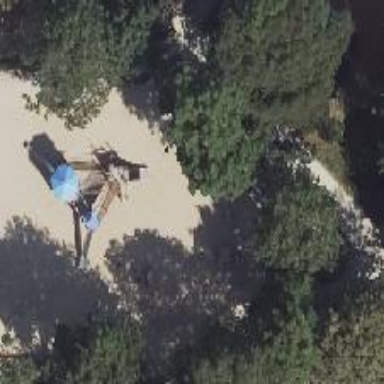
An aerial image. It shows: Playground with playhouse.